Question: I created a trigger that performs a check and automatically populates data into 2 tables. Only what happens the following error :
'''
IDENTITY_INSERT is already ON for table 'X'. Cannot perform SET operation for table 'Y'.
'''
I found this while researching the error:
"At any time, only one table in a session can have the IDENTITY_INSERT property set to ON."
So the fix was easy:
'''
SET IDENTITY_INSERT Table1 ON
-- insert statements for table1
SET IDENTITY_INSERT Table1 OFF
SET IDENTITY_INSERT Table2 ON
-- insert statements for table2
SET IDENTITY_INSERT Table2 OFF
SET IDENTITY_INSERT Table3 ON
-- insert statements for table3
SET IDENTITY_INSERT Table3 OFF
'''
But as the data is populated via trigger is not possible to do so.
Does anyone have a solution to my problem please?
I apologize.
Thank you all.
Trigger-----
'''
CREATE TRIGGER Alert ON registos AFTER INSERT AS
BEGIN
DECLARE @comp decimal = 0
DECLARE @id_sensores_em_alerta decimal
DECLARE @tempmin decimal = 0
DECLARE @current_max_idAlarme int = (SELECT MAX(IdAlarme) FROM alarmes)
DECLARE @maxidAlarme int
DECLARE @temp decimal = (SELECT s.lim_inf_temp from sensores s JOIN inserted i ON s.idSensor=i.idSensor )
-- Insert into alarmes from the inserted rows if temperature less than tempmin
INSERT alarmes (IdAlarme, descricao_alarme,data_criacao, idRegisto)
SELECT
ROW_NUMBER() OVER (ORDER BY i.idRegisto) + @current_max_idAlarme, 'temp Error', GETDATE(), i.idRegisto
FROM
inserted AS i
WHERE
i.Temperatura < @temp
SET @maxidAlarme = (SELECT MAX(IdAlarme) FROM alarmes)
INSERT INTO sensores_tem_alarmes(idSensor,idAlarme,dataAlarme)
SELECT i.idSensor, @maxidAlarme, GETDATE()
FROM inserted i
SET @comp += 1;
SET @id_sensores_em_alerta=1;
SET @id_sensores_em_alerta = (SELECT MAX(id_sensores_em_alerta) FROM sensores_em_alerta)
INSERT INTO sensores_em_alerta(id_sensores_em_alerta, idSensor, idAlarme, data_registo, numerosensoresdisparados)
SELECT @id_sensores_em_alerta, i.idSensor, @maxidAlarme, GETDATE(), @comp
FROM inserted i
end
'''
DataBase----

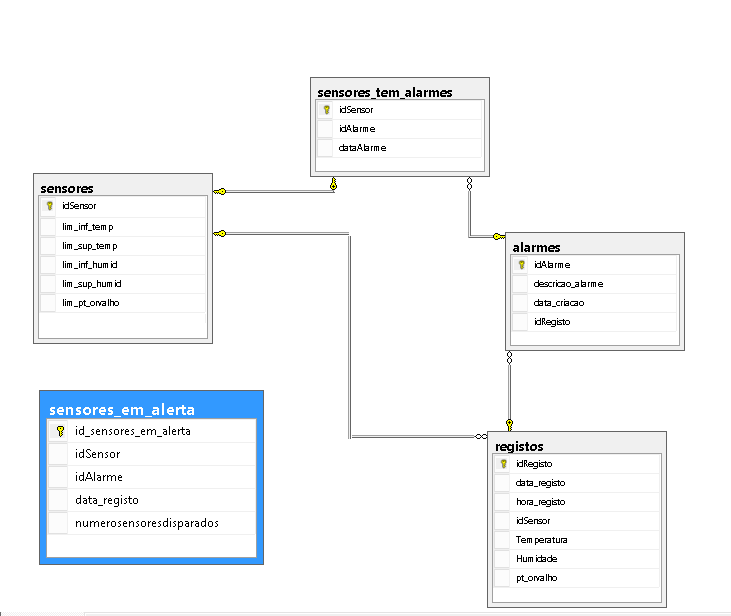
Answer: Allow SQL Server to insert the identity values automatically for you. Since this is a trigger, there could multiple rows being inserted at a time. For one row inserts, you can use 'SCOPE_IDENTITY()' function (<URL> to get back a list of the inserted 'IdAlarme' values for each 'idRegisto'.
I'm assuming that 'alarmes.IdAlarme' and 'sensores_em_alerta.id_sensores_em_alerta' are the two identity fields in this trigger. If that is the case, then this should work:
'''
CREATE TRIGGER Alert ON registos AFTER INSERT AS
BEGIN
DECLARE @comp decimal = 0
DECLARE @id_sensores_em_alerta decimal
DECLARE @tempmin decimal = 0
DECLARE @temp decimal = (SELECT s.lim_inf_temp from sensores s JOIN inserted i ON s.idSensor=i.idSensor )
DECLARE @tblIdAlarme TABLE (idRegisto int not null, IdAlarme int not null);
-- Insert into alarmes from the inserted rows if temperature less than tempmin
-- IdAlarme is identity field, so allow SQL Server to insert values automatically.
-- The new IdAlarme values are retrieved using the OUTPUT clause http://msdn.microsoft.com/en-us/library/ms177564.aspx
INSERT alarmes (descricao_alarme,data_criacao, idRegisto)
OUTPUT inserted.idRegisto, inserted.IdAlarme INTO @tblIdAlarme(idRegisto, IdAlarme)
SELECT descricao_alarme = 'temp Error', data_criacao = GETDATE(), i.idRegisto
FROM inserted AS i
WHERE i.Temperatura < @temp
;
--It looks like this table needs a PK on both idSensor and idAlarme fields, or else you will get an error here
-- if an alarm already exists for this idSensor.
INSERT INTO sensores_tem_alarmes(idSensor,idAlarme,dataAlarme)
SELECT i.idSensor, a.IdAlarme, dataAlarme = GETDATE()
FROM inserted i
INNER JOIN @tblIdAlarme a ON i.idRegisto = a.idRegisto
;
--not sure what this is doing?? Will always be 1.
SET @comp += 1;
--id_sensores_em_alerta is an identity field, so allow SQL Server to insert values automatically
INSERT INTO sensores_em_alerta(idSensor, idAlarme, data_registo, numerosensoresdisparados)
SELECT i.idSensor, a.IdAlarme, data_registo = GETDATE(), numerosensoresdisparados = @comp
FROM inserted i
INNER JOIN @tblIdAlarme a ON i.idRegisto = a.idRegisto
;
END
'''